Field crop: tomato
Growth stage: 2
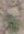
Species: solanum